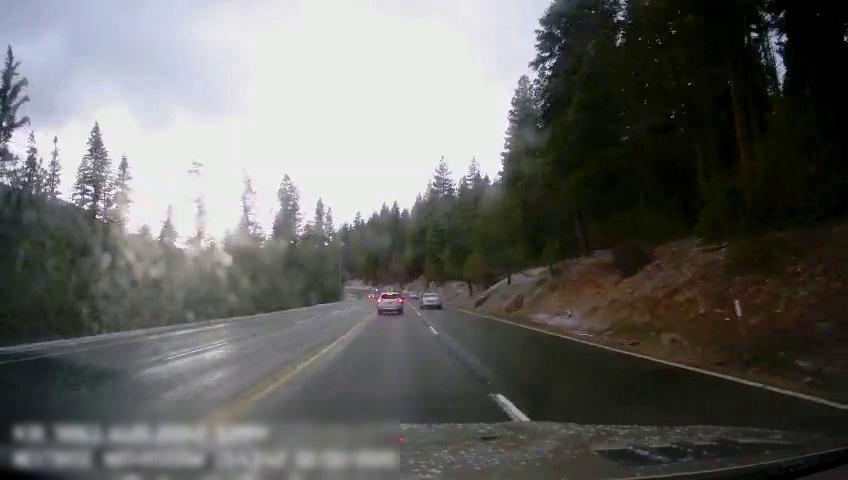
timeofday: Day
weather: Cloudy
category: Drivable Space
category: Vehicles | Car
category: Vehicles | Car
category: Lanes | Current Lane
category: Lanes | Current Lane
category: Lanes | Opposite Lane
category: Lanes | Opposite Lane
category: Lanes | Current Lane
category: Lanes | Opposite Lane